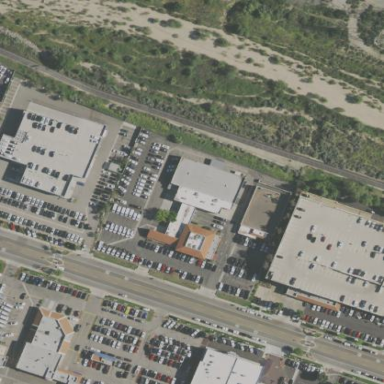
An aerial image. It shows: Commercial building used for car-related activities.